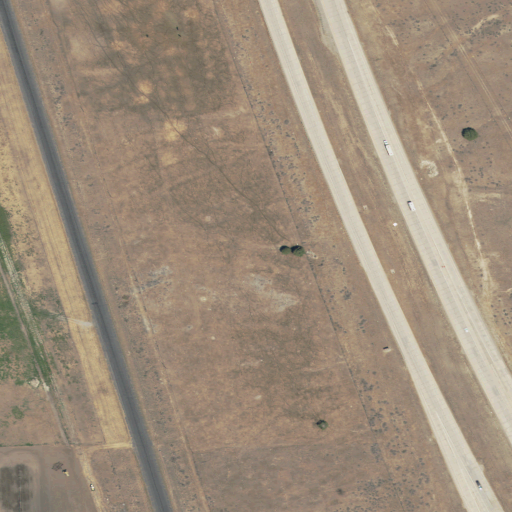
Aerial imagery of valley in Utah named Water Hollow containing cultivated crops, shrub, low intensity development, pasture, medium intensity development, high intensity development, and open development